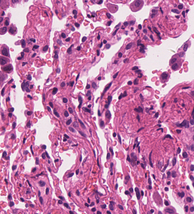
Tumor epithelial tissue: no
Tumor-associated stroma tissue: no
Normal tissue: yes